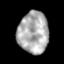
Tissue: prostate
Cell type: T cells
Senescence score: 0.3589
Nuclear area (px): 1251
Mean DAPI intensity: 172.085